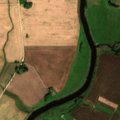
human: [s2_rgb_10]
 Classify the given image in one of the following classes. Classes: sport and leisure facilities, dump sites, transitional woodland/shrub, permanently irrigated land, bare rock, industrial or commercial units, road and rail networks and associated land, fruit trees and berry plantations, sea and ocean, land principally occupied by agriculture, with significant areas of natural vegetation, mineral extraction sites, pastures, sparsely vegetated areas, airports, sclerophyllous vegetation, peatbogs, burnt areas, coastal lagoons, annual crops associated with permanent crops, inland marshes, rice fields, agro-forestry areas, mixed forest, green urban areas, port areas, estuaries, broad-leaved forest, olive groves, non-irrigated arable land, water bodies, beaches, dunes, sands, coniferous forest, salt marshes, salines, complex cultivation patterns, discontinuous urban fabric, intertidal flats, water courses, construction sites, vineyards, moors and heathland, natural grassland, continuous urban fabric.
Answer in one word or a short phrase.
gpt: non-irrigated arable land, pastures, complex cultivation patterns, land principally occupied by agriculture, with significant areas of natural vegetation